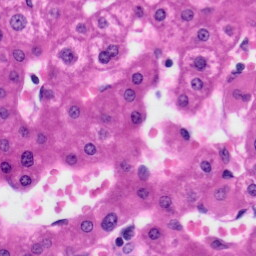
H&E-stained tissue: Liver